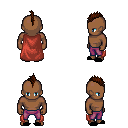
a pixel art fantasy rpg character, male body template, human, dark skin, maroon cape, magenta pants, brown mohawk hairstyle, black slippers, four views (front, back, left, right), 2x2 character sprite sheet, small pixel art, hard edges, no anti-aliasing